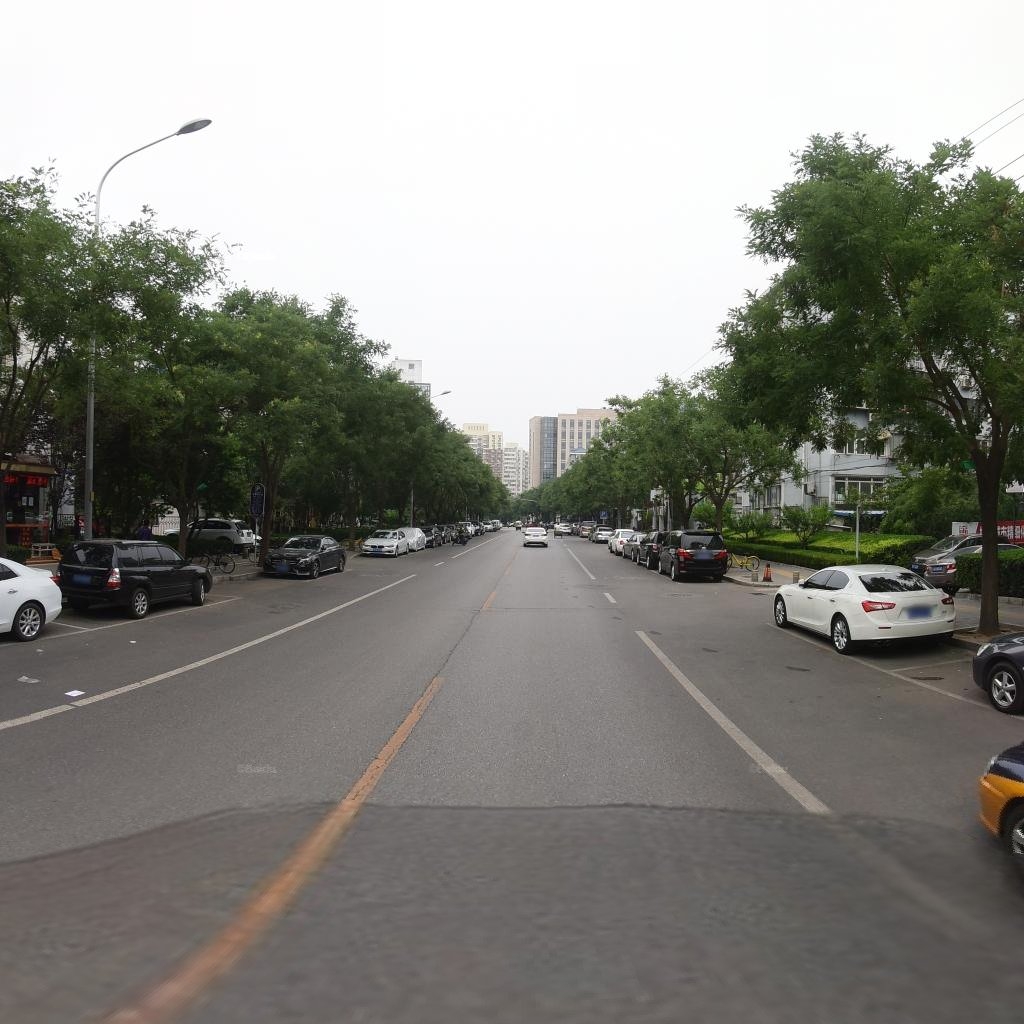
Region: Xicheng
Road damage annotations: manhole cover, longitudinal crack